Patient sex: M
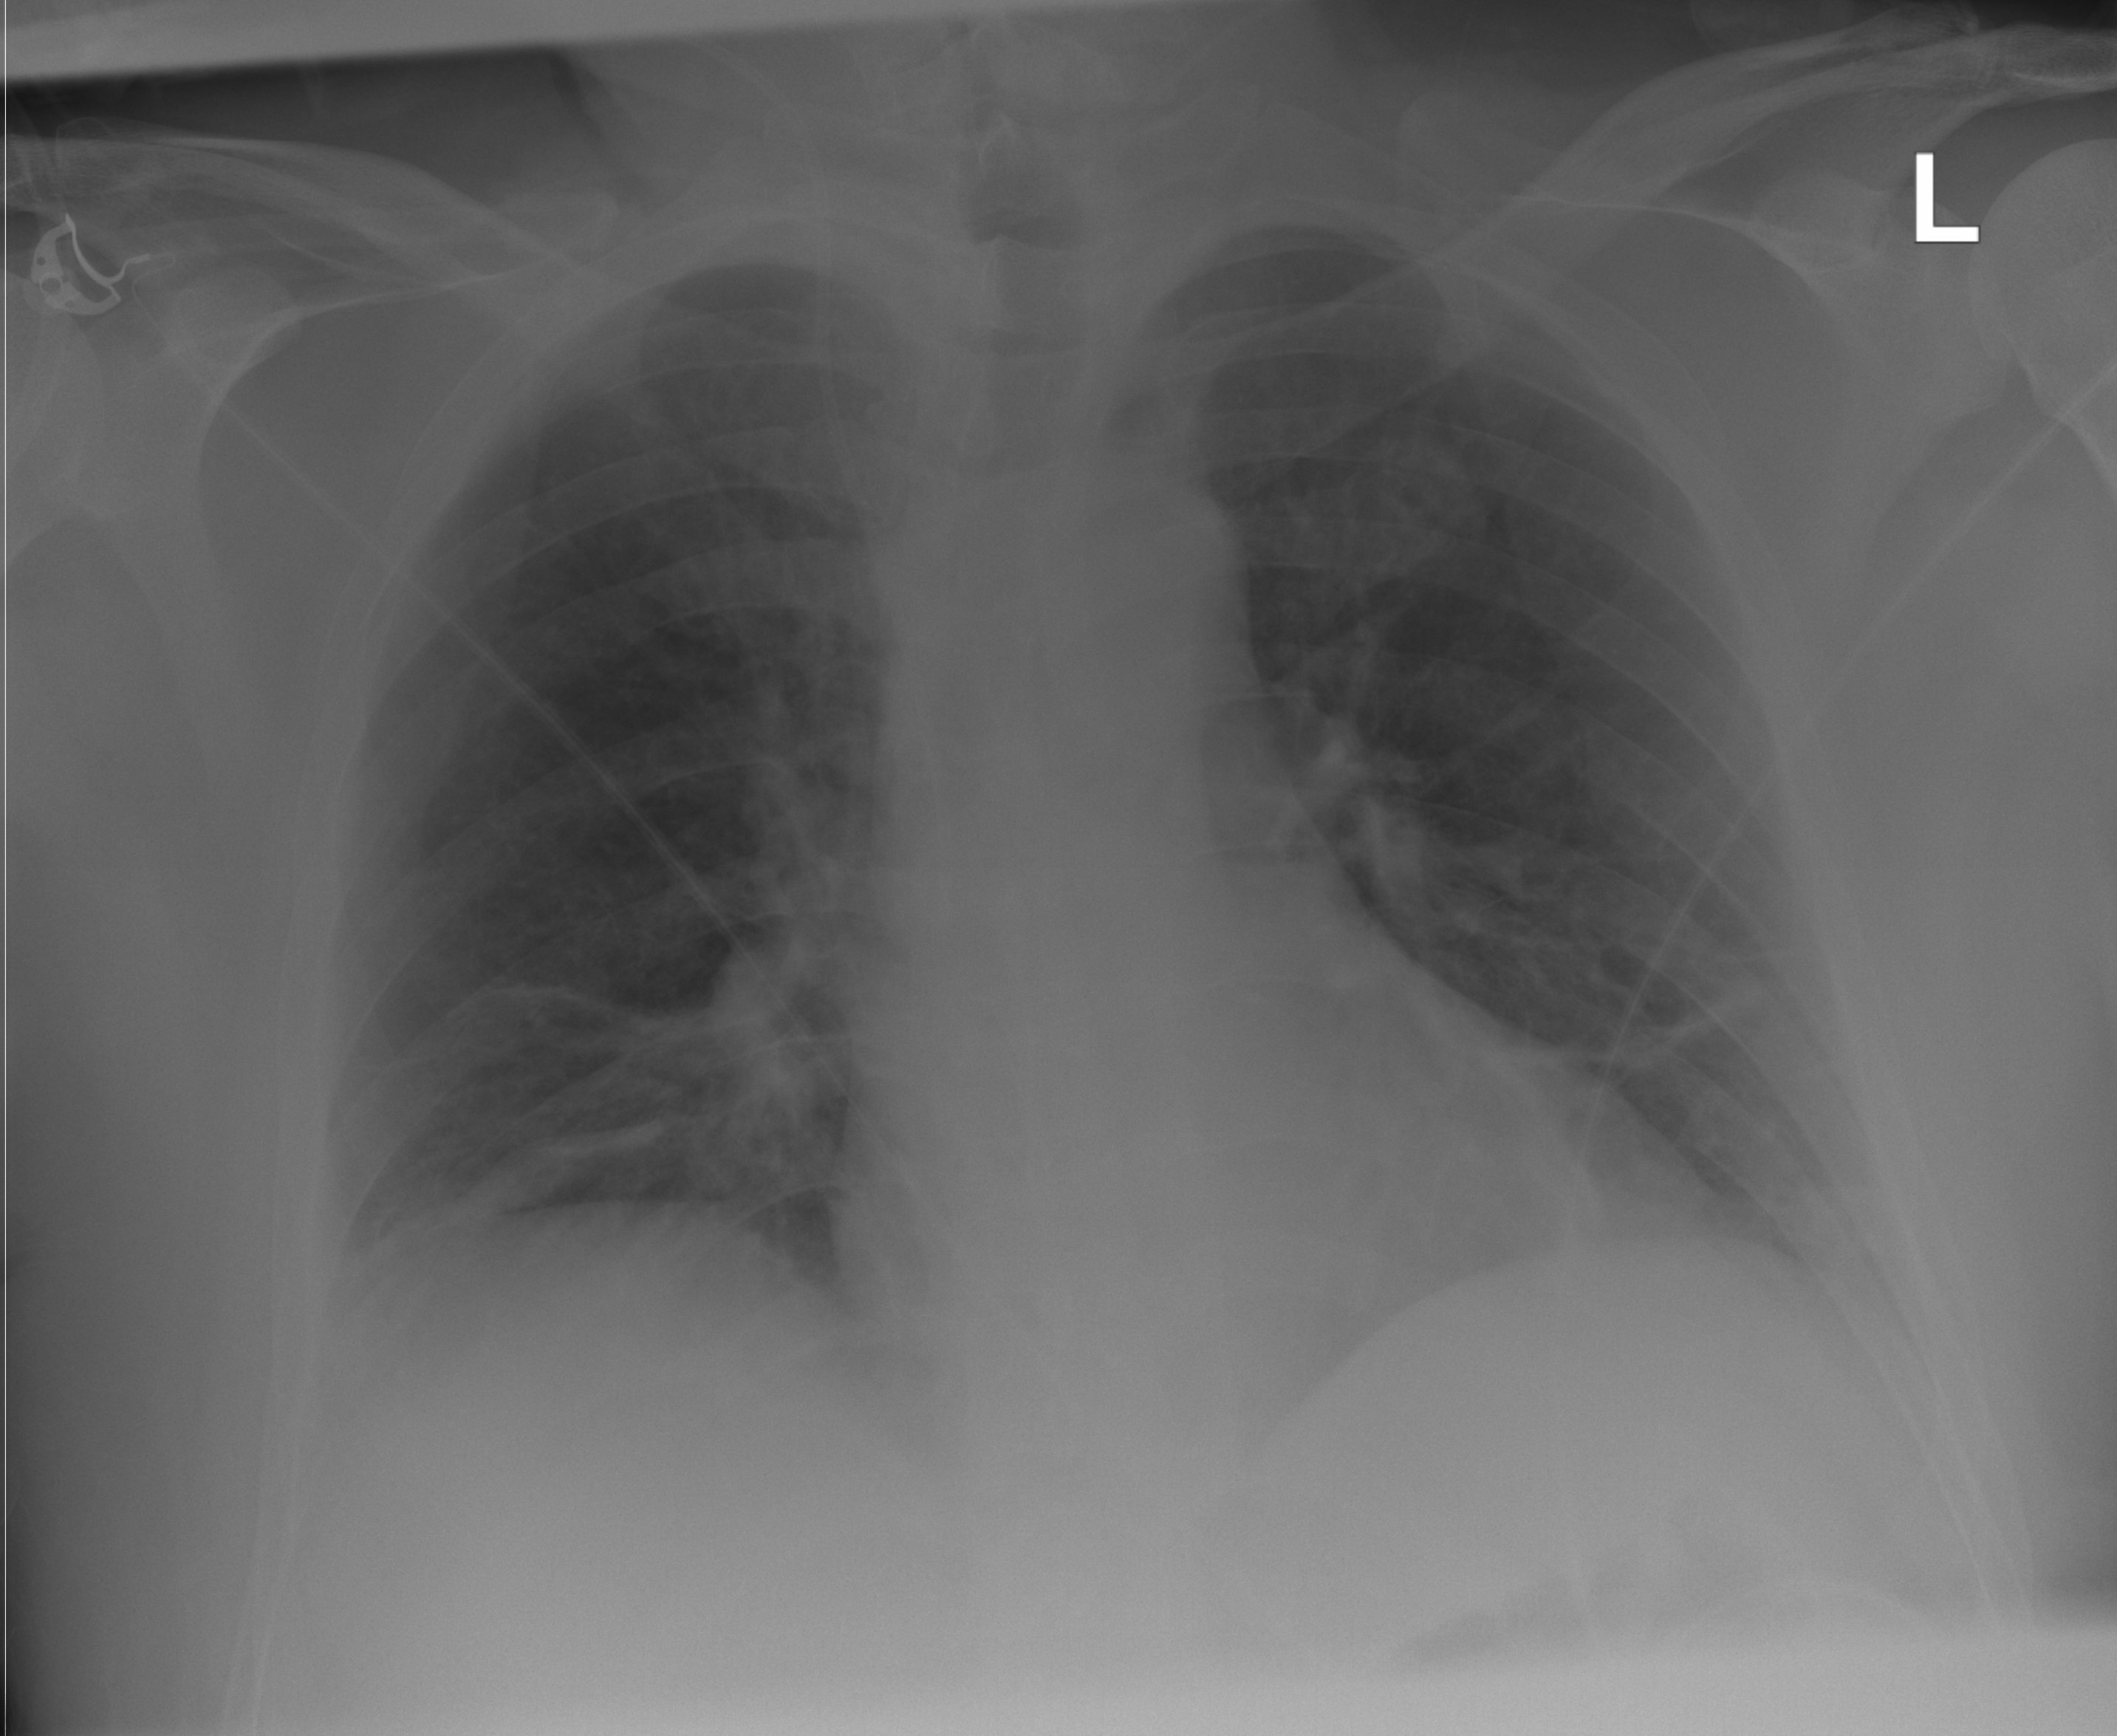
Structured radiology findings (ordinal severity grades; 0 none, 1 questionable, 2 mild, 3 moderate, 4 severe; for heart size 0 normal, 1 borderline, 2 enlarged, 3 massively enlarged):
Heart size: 1
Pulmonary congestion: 0
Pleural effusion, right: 0
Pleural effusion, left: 0
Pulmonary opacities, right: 0
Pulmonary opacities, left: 0
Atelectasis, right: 3
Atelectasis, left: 2